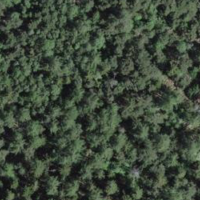
EUNIS habitat code: 43
Species observed at this site:
Cephalanthera rubra